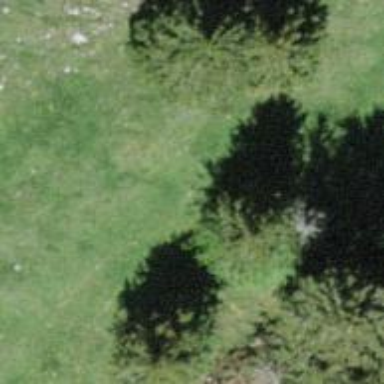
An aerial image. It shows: Needle-leaved tree in nature.